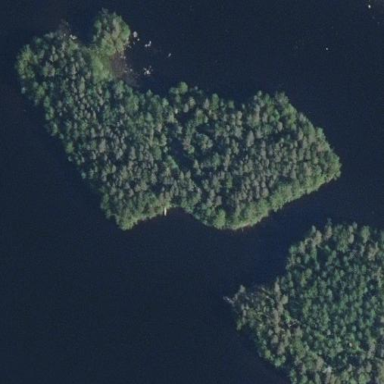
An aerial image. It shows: Islet surrounded by woodland.